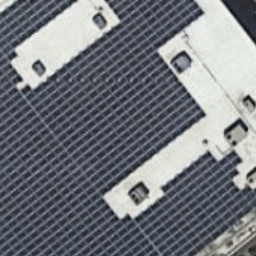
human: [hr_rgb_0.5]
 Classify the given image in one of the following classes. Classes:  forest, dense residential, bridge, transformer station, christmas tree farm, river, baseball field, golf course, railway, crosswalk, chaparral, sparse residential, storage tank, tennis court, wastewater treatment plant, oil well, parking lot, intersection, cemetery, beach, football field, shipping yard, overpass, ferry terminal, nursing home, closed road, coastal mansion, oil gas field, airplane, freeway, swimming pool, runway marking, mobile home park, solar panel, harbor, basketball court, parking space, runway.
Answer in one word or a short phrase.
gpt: solar panel